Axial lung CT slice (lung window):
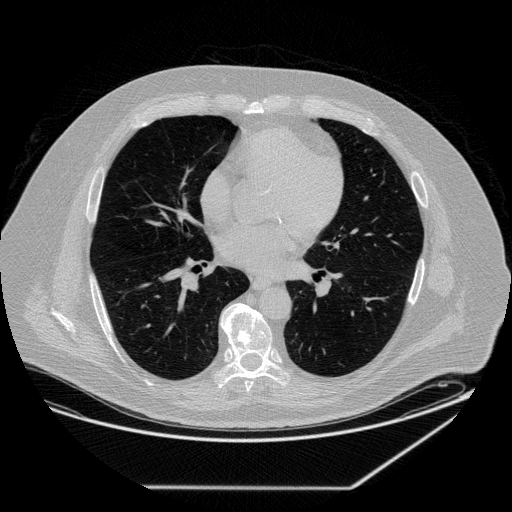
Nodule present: no